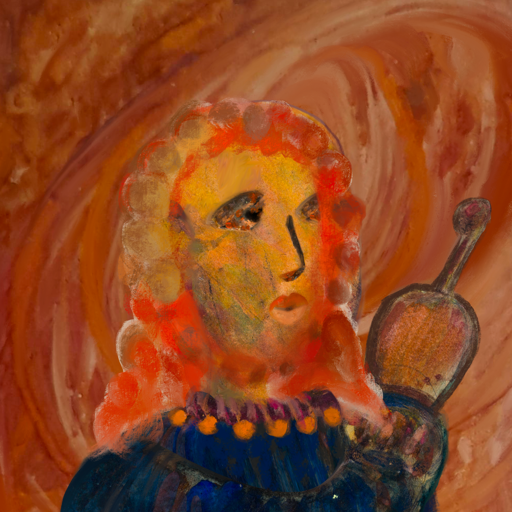
Background: Pious_Lady, Head And Neck Side: Gypsy_Mother, Face Side: Gypsy_Queen, Bust: Pipe, Hair Side: Rupkatha, Head Accessory: Blank, Second Necklace: Blank, Necklace: Doll, Baby: Blank